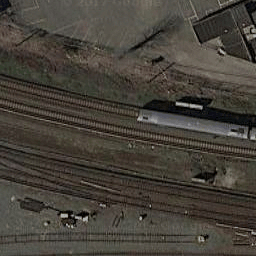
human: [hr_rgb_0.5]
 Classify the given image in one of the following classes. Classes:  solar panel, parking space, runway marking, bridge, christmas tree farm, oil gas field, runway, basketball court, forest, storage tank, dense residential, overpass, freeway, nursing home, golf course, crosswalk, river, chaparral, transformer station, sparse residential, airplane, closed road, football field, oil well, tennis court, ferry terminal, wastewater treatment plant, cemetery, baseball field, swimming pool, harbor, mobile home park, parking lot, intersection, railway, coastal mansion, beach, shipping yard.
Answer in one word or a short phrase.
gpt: railway